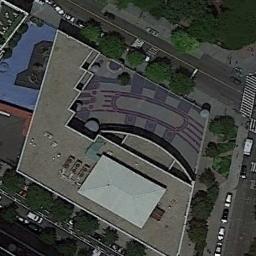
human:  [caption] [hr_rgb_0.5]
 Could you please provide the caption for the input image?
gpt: There are green Spaces around the building .

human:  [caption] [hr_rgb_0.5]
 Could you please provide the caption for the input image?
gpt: In a business district there are several tall buildings of different shapes and several roads and many trees .

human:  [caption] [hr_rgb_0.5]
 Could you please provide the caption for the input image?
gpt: A commercial area with a gray building is surrounded by some roads and trees and a vacant lot beside .

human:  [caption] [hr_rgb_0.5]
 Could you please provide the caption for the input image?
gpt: A building at the corner with some green trees around on a commercial area .

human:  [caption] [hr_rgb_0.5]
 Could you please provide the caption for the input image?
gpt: The commercial area is on the open place .